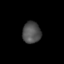
Tissue: skin
Cell type: Epithelial cells
Senescence score: 0.755
Nuclear area (px): 385
Mean DAPI intensity: 80.156